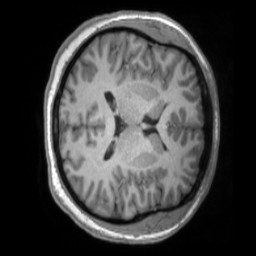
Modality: T1w
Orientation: axial
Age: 33
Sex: female
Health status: ill
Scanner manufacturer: siemens
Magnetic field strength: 3 T
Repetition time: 2.2 s
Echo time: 0.00157 s